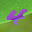
Label: 4